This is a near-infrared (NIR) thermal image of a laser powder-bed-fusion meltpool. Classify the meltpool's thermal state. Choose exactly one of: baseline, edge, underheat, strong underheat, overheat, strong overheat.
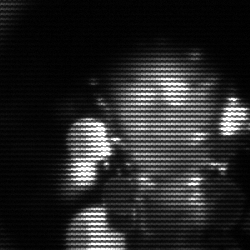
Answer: baseline